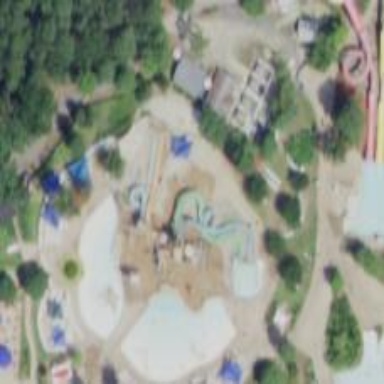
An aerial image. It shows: Water slide attraction.